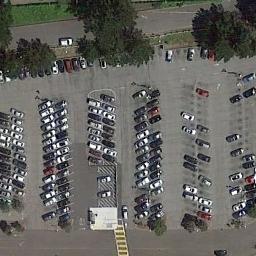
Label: parking_lot